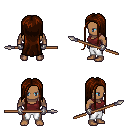
a pixel art fantasy rpg character, male body template, human, dark skin, maroon pirate shirt, white pants, brown extra-long hairstyle, metal gloves, spear, four views (front, back, left, right), 2x2 character sprite sheet, small pixel art, hard edges, no anti-aliasing